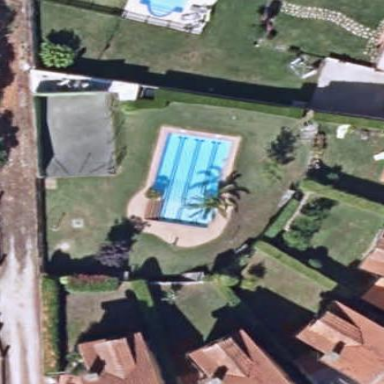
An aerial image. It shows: Swimming pool located in leisure land.